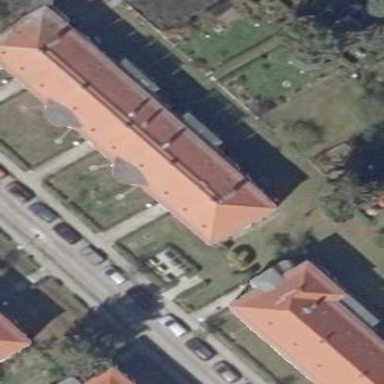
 featuring hipped roof made of red roof tiles."